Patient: sex M, age 60
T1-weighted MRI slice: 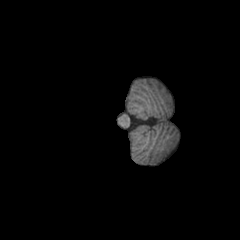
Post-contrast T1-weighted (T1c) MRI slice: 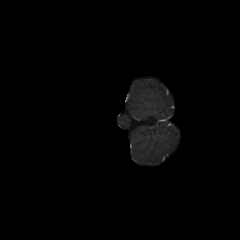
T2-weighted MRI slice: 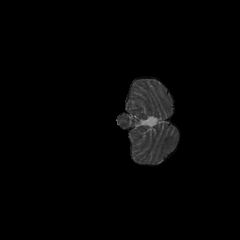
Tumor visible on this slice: no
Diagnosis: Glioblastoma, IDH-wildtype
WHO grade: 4